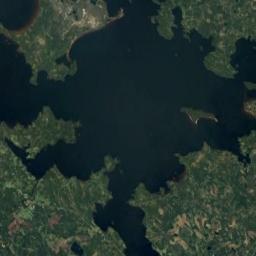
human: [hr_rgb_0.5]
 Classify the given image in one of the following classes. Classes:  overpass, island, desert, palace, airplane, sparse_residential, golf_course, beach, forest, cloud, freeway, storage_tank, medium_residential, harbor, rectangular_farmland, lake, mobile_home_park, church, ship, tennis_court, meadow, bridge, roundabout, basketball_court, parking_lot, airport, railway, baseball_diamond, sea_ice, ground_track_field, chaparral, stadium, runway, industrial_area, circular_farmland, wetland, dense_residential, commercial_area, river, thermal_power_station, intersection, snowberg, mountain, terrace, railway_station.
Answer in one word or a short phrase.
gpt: lake